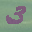
Label: 3